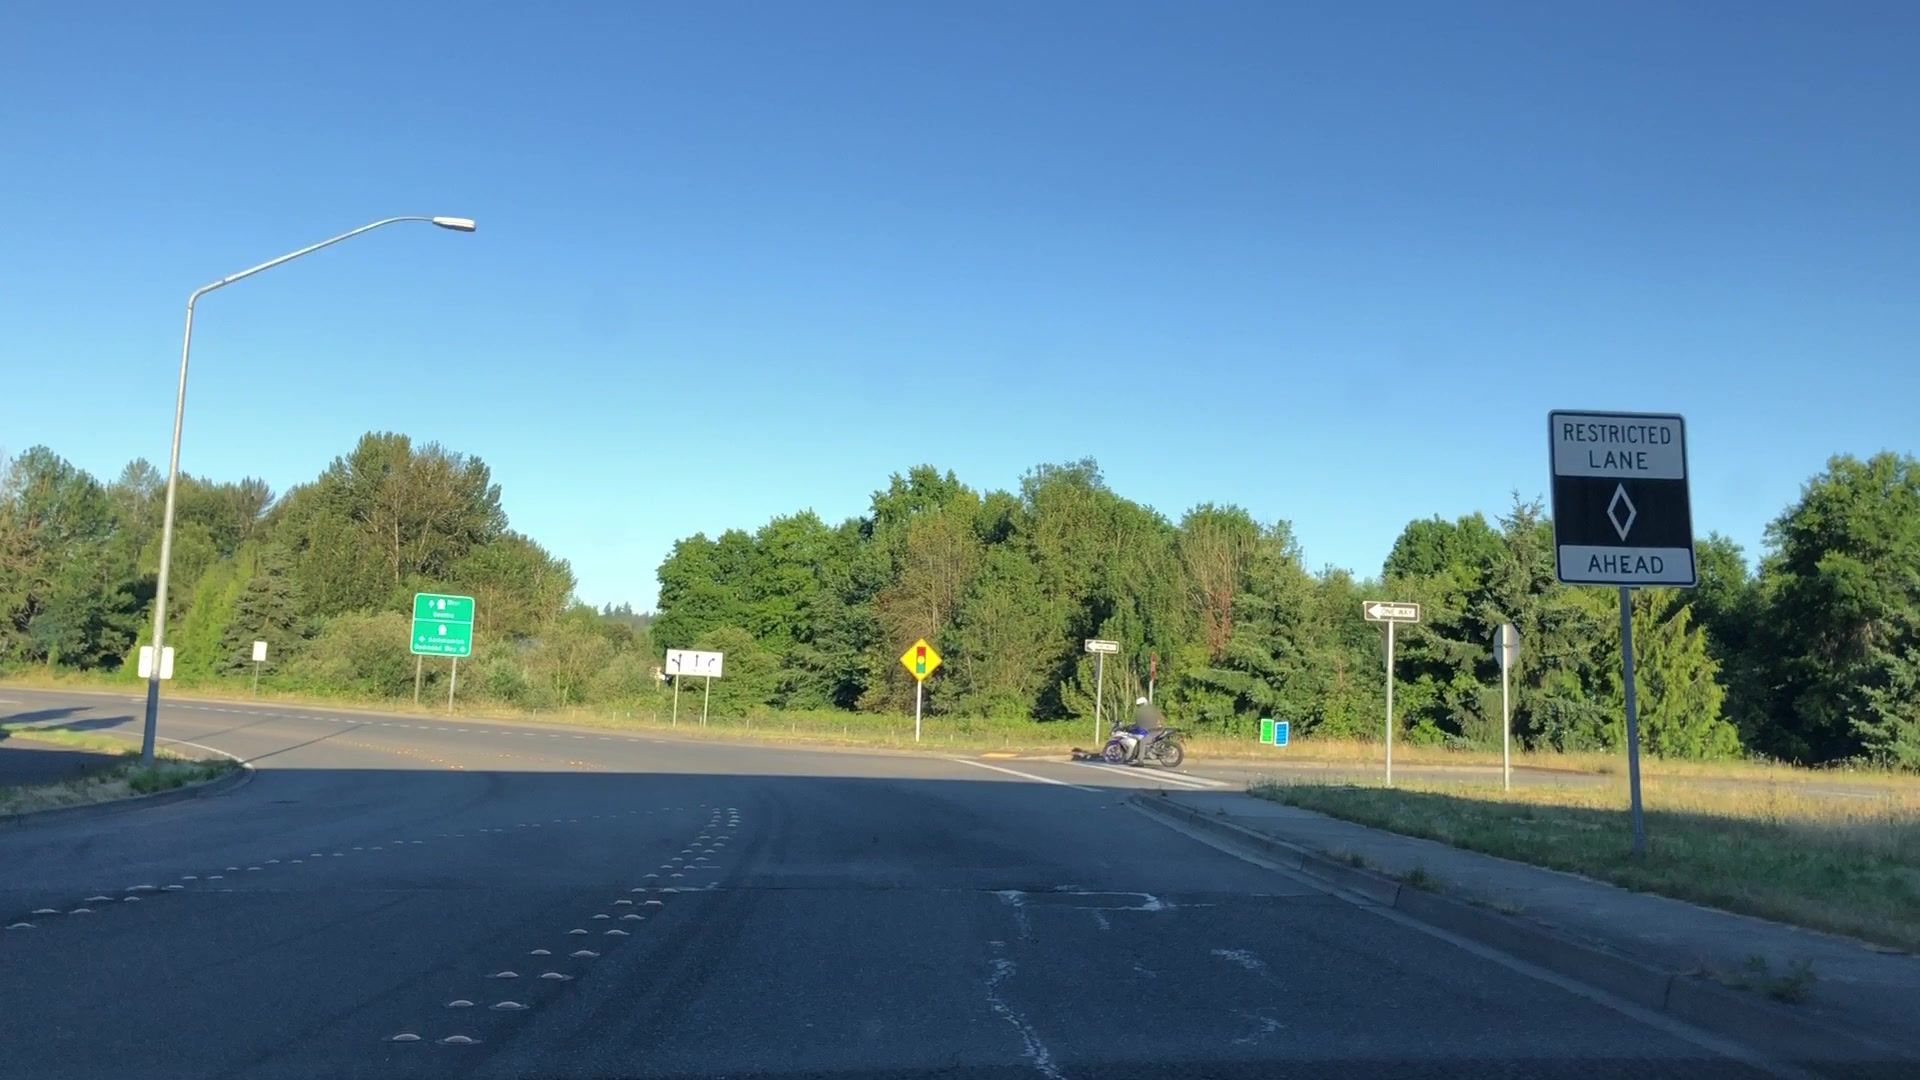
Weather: clear
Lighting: day
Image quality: good
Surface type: driving surface
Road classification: secondary
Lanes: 2
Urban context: suburban or peri-urban
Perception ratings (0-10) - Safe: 2.9, Lively: 0.54, Beautiful: 2.76, Boring: 7.42, Depressing: 6.51, Wealthy: 2.36